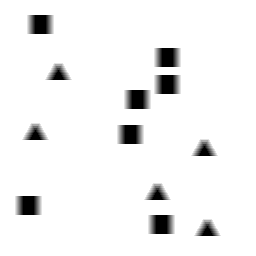
Squares: 7
Triangles: 5
Stars: 0
Total shapes: 12